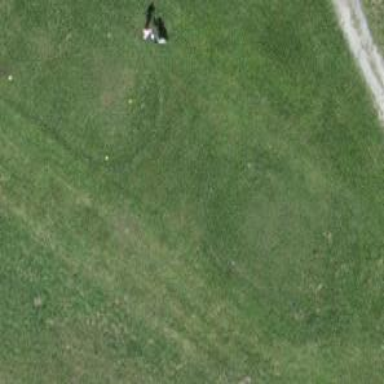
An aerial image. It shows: Grassy area designated as golf tee.